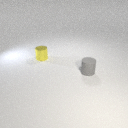
small yellow metal cylinder behind small gray rubber cylinder